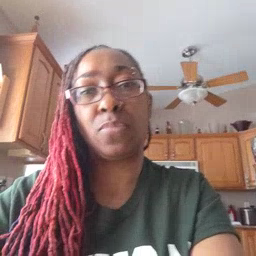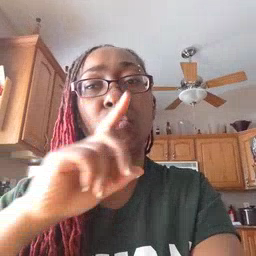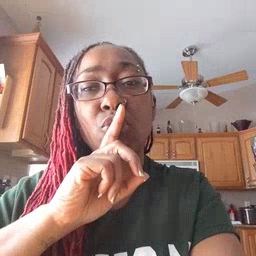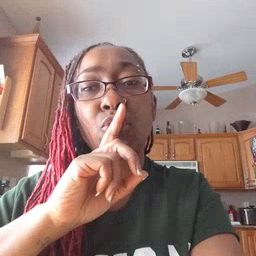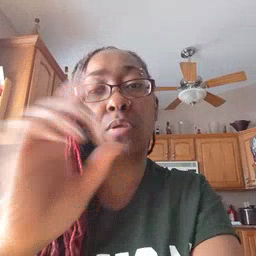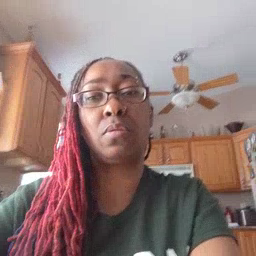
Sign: shhh